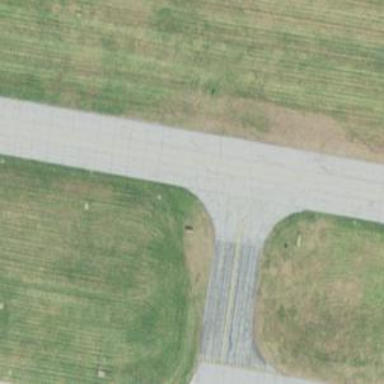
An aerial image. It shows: View of taxiway at the airport.